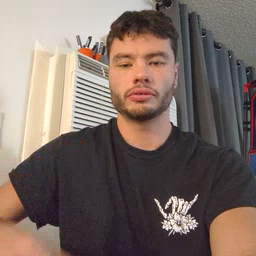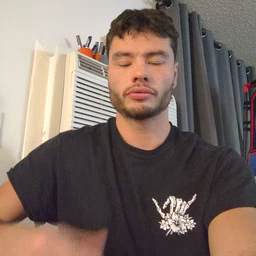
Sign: hungry